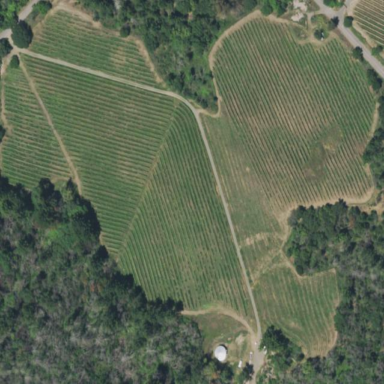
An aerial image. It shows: Vineyard where grapes are grown.